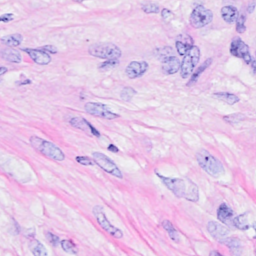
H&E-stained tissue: Breast